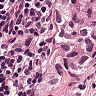
Metastatic tissue present: yes